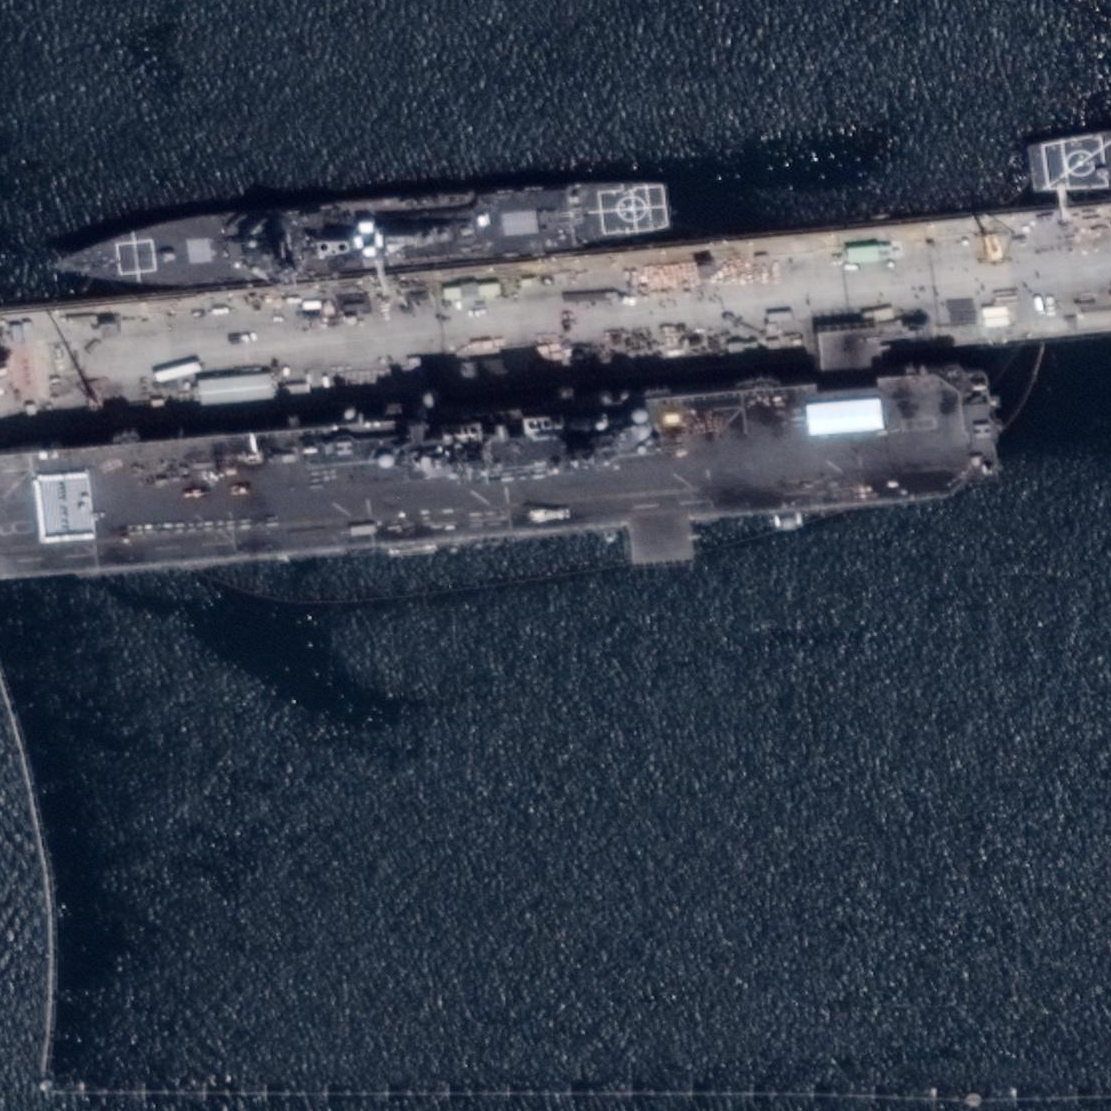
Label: assault